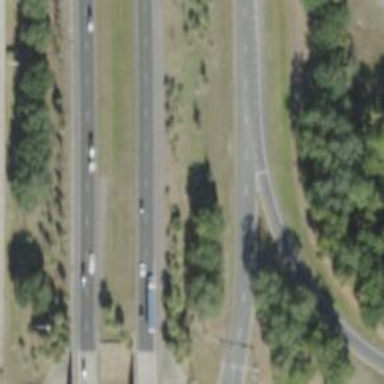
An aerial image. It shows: Motorway link road with diamond junction.